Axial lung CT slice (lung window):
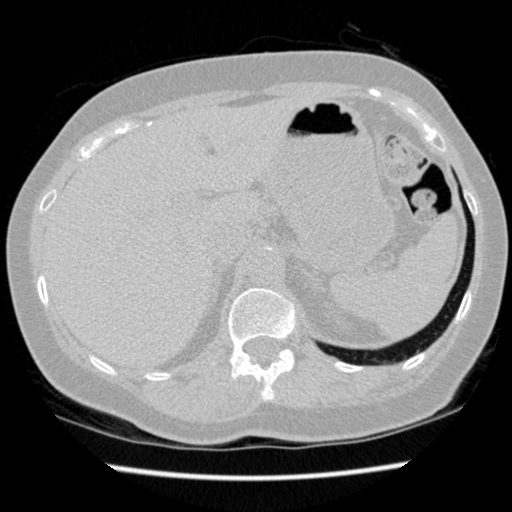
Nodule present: no